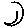
Label: moon